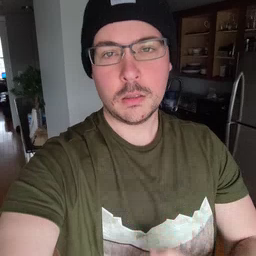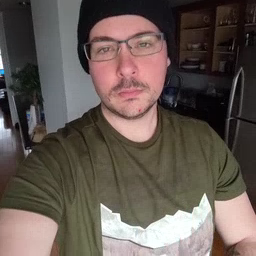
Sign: child